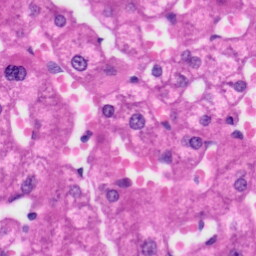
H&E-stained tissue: Liver